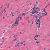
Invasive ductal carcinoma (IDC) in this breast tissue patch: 0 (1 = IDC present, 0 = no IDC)